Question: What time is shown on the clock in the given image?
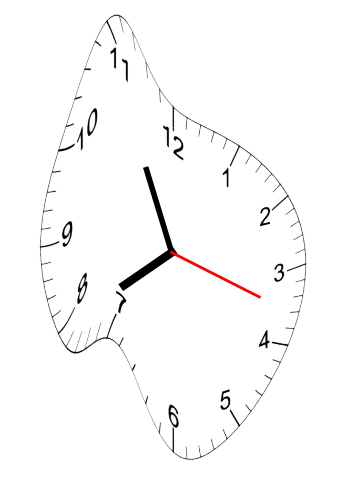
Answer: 07:55:18